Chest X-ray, AP view. Patient: 16 years old, sex M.
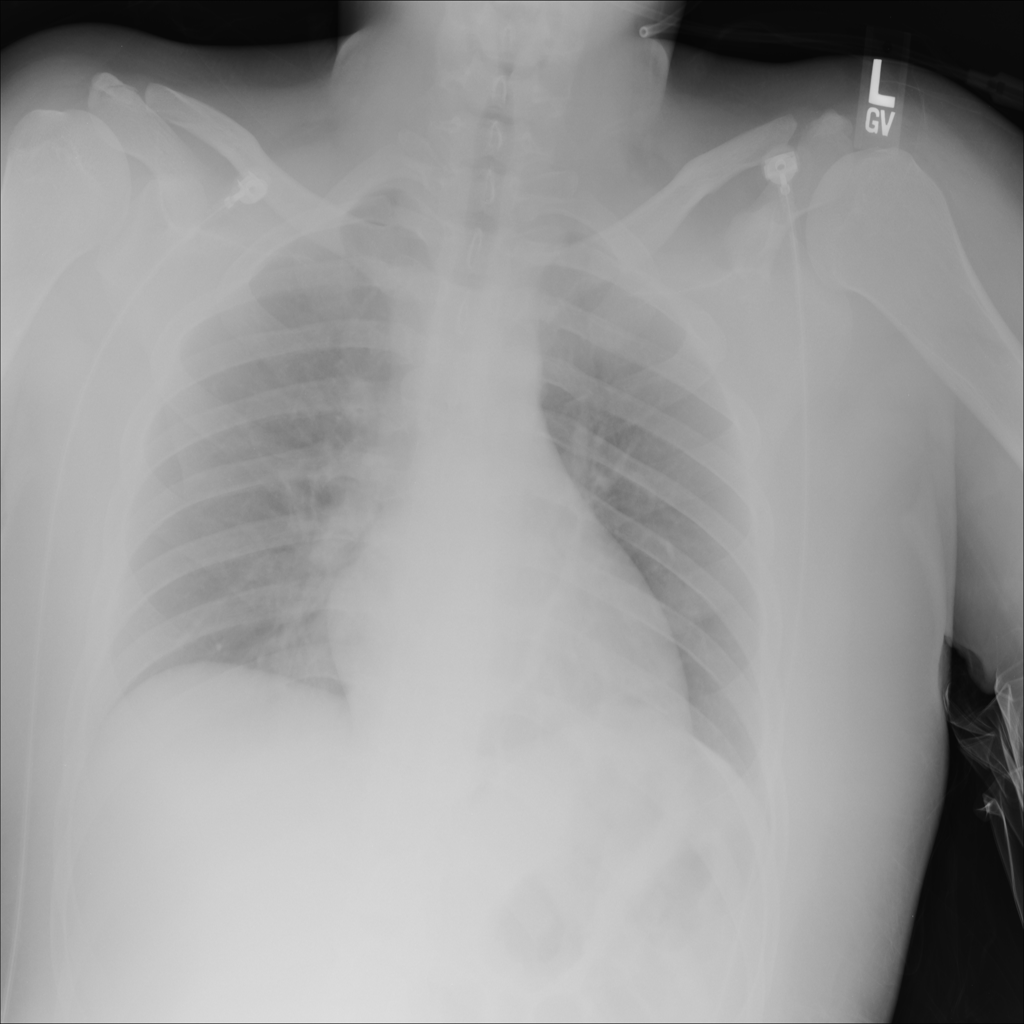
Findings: No Finding